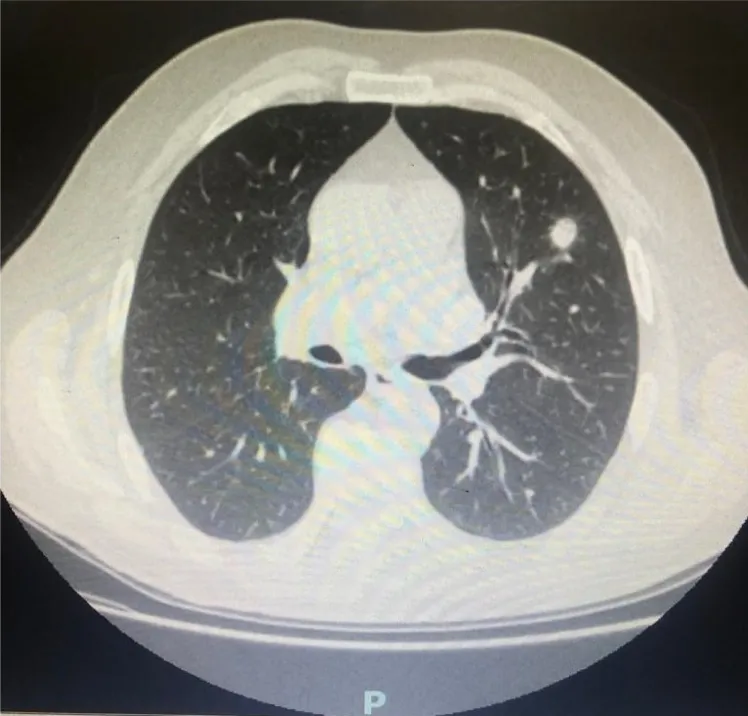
CT imagine of pulmonary metastasis.
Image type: radiology (ct)